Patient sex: F
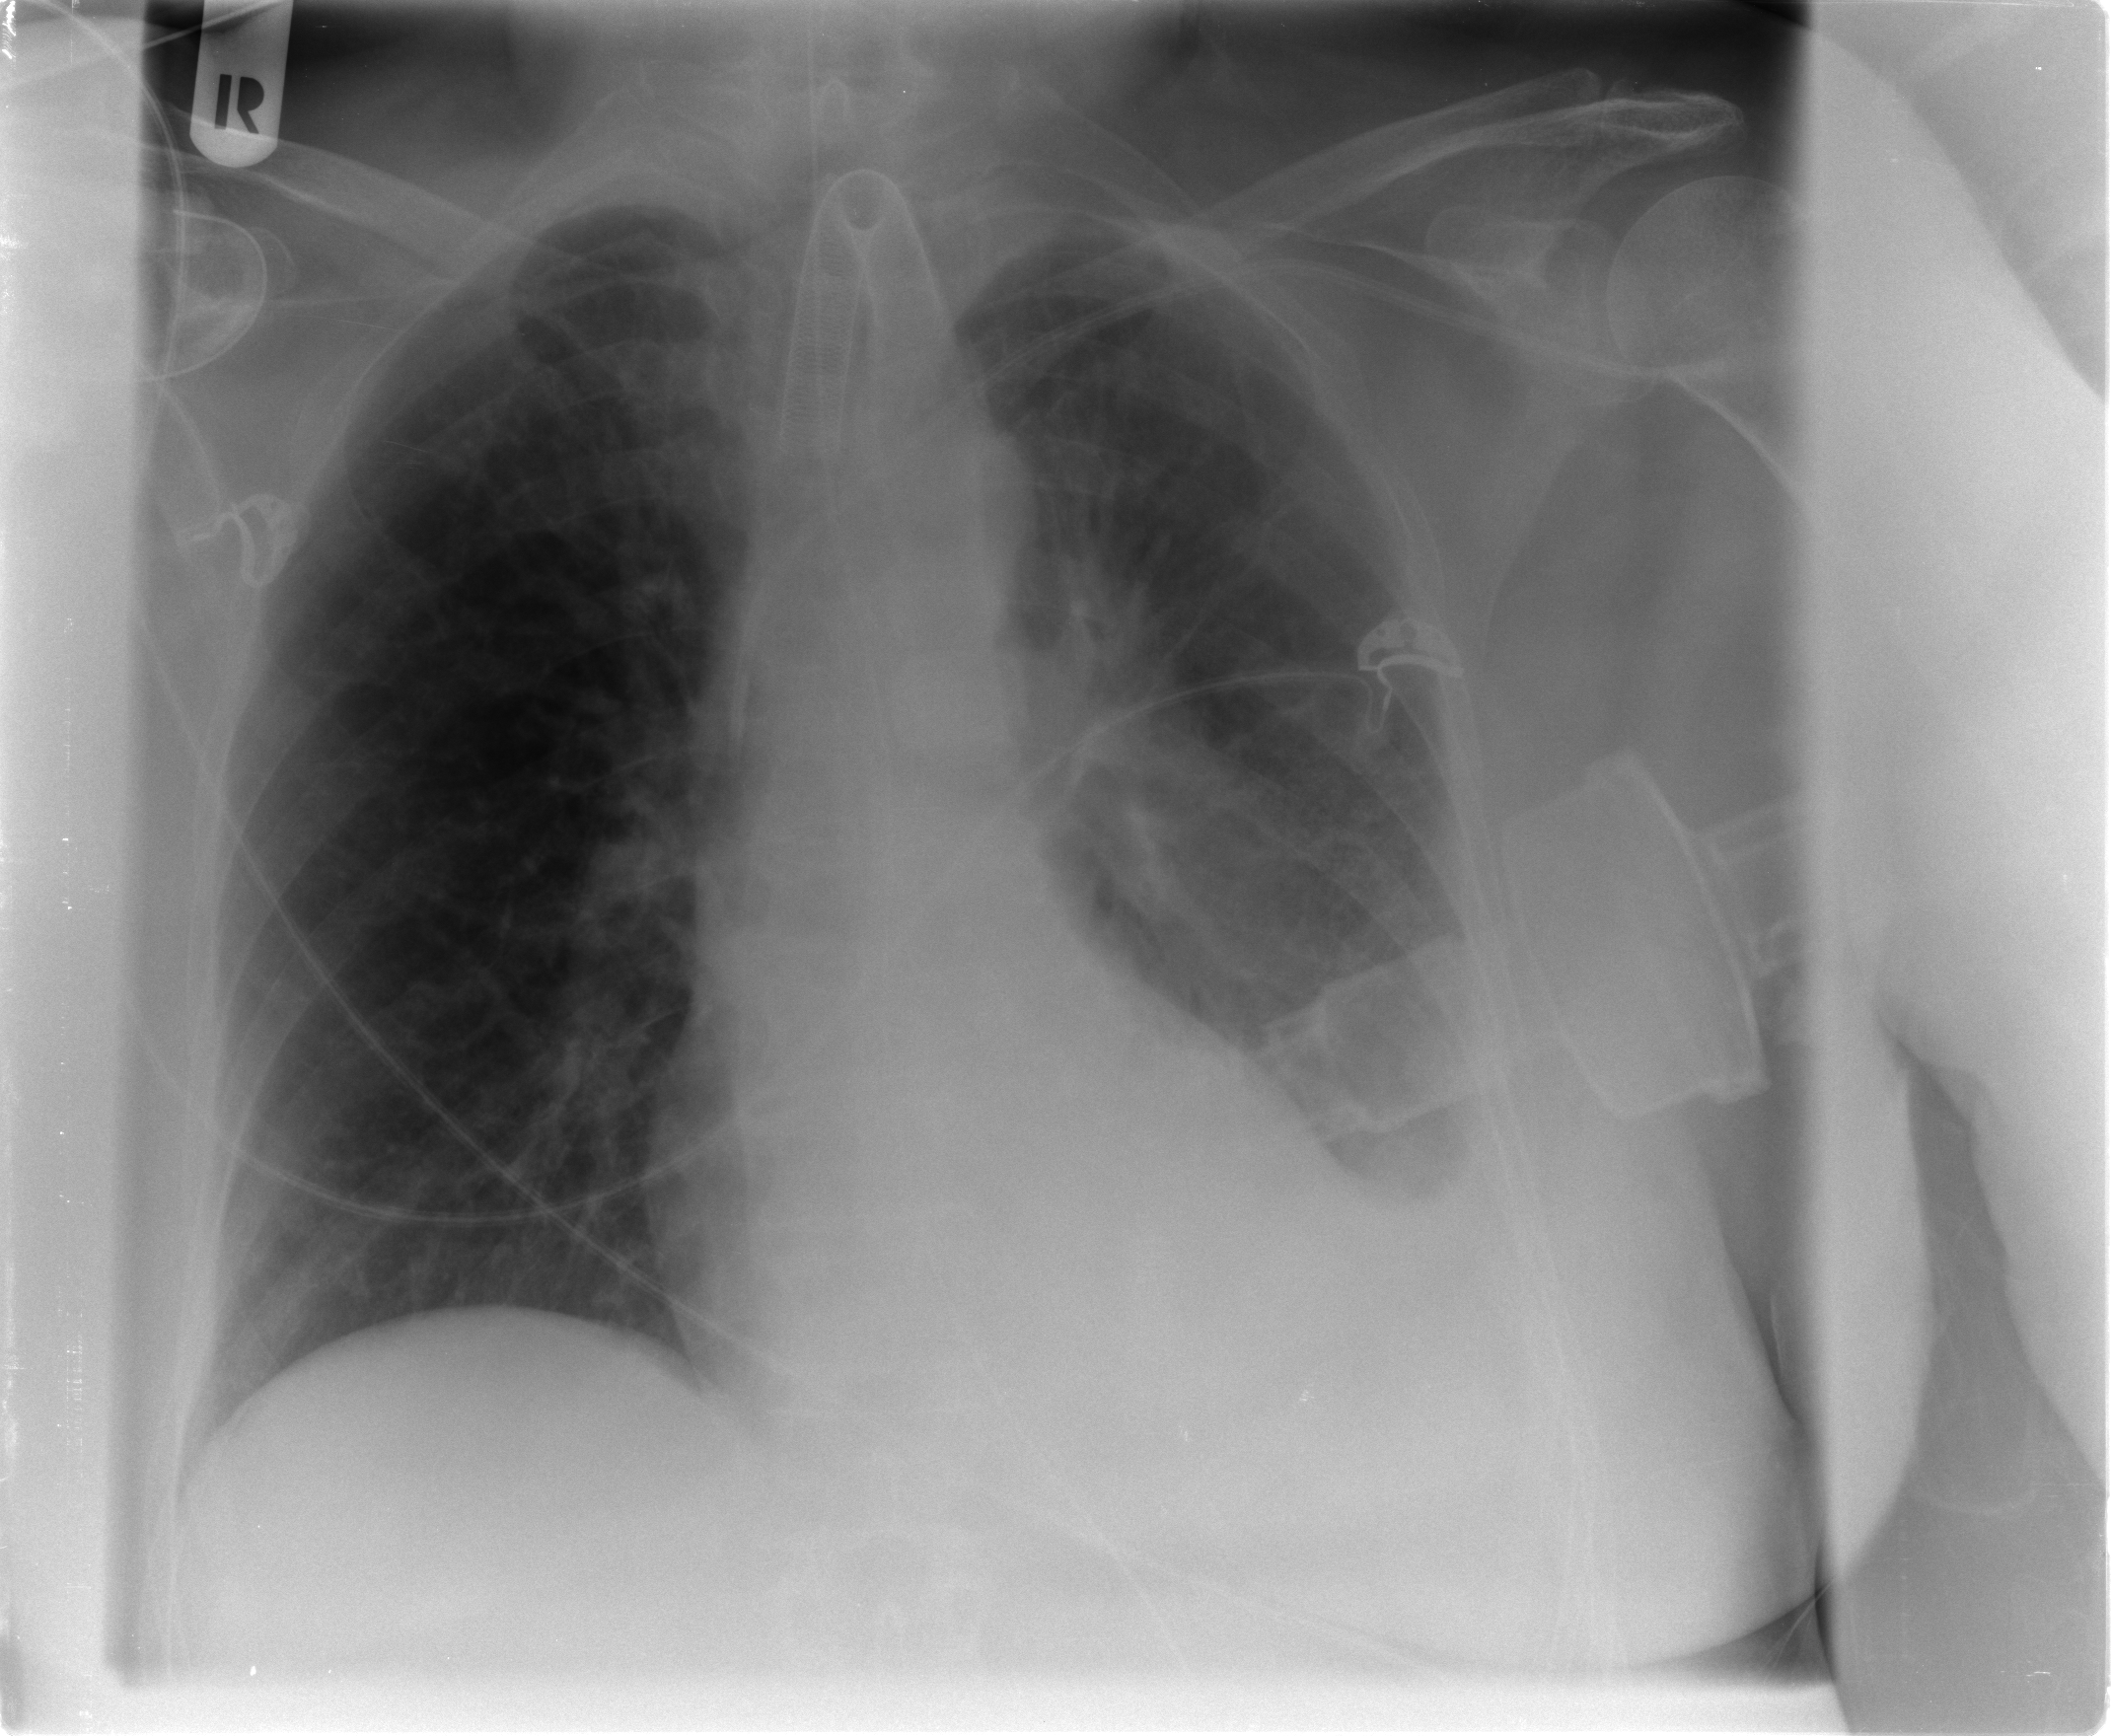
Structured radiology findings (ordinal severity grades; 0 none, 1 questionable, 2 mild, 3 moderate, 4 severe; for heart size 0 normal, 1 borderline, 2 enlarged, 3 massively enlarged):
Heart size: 0
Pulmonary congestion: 1
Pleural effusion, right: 0
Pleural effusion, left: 2
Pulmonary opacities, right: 0
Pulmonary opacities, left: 2
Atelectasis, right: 0
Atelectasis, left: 2